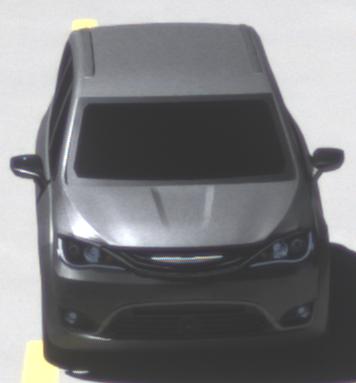
Make: Chrysler
Model: Pacifica
Detailed model: -
Model produced from: 2016
Model produced until: 2020
Doors: 5
Color: gray
Road condition: wet road
Daytime: midday
Contrast: high contrast